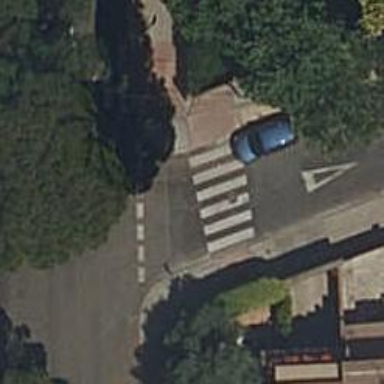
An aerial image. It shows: Zebra crossing on the road.